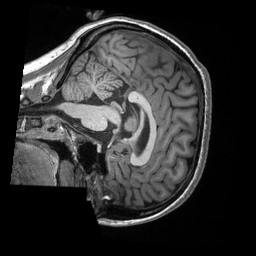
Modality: T1w
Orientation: sagittal
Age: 20
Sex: female
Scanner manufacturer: siemens
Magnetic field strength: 3 T
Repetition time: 2.3 s
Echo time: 0.00308 s